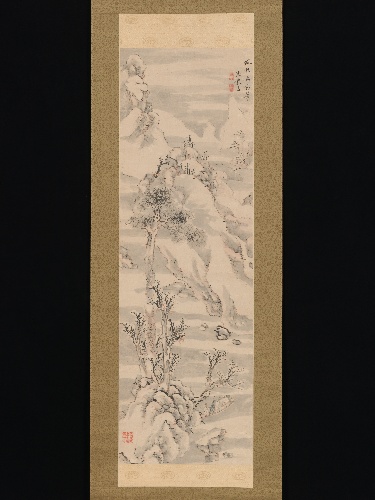
Title: 池大雅筆　倣郭忠恕風雪景山水図|Wintry Landscape, in the Style of Guo Zhongshu
Artist: Ike Taiga
Artist bio: Japanese, 1723–1776
Date: late 18th century
Object type: Hanging scroll
Classification: Paintings
Medium: Hanging scroll; ink and color on paper
Culture: Japan
Period: Edo period (1615–1868)
Dimensions: Image: 39 in. × 12 1/2 in. (99 × 31.7 cm)
Overall with mounting: 75 × 17 15/16 in. (190.5 × 45.5 cm)
Overall with knobs: 75 × 20 in. (190.5 × 50.8 cm)
Department: Asian Art
Credit line: Mary Griggs Burke Collection, Gift of the Mary and Jackson Burke Foundation, 2015
Accession year: 2015
Repository: Metropolitan Museum of Art, New York, NY
Tags: Landscapes|Mountains